Question: The error appear when I select the jdk directory at the /Library/Java/JavaVirtualMachines/1.6.0.jdk/Contents/Home
<URL>
And this is my java version.

So, I have to change the JAVA_HOME to 1.6.0.jdk or not?
This version of weblogic installer is 10.3.6, I try to search and found that this weblogic version can support the java6, but why I cannot choose the 1.6.0.jdk directory? Or have something wrong?
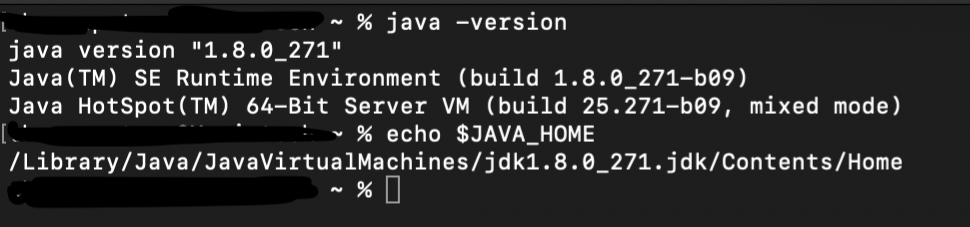
Answer: To solve this problem I just run terminal with 'java -Dos.name="OS X" -Dspace.detection=false -jar <filename>.jar'